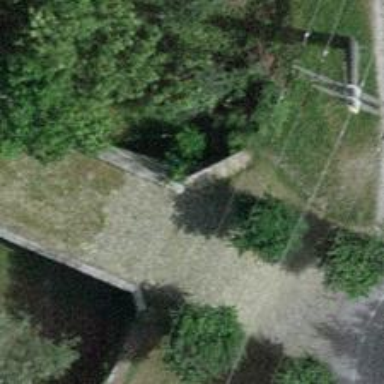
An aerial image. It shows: Steps made of unhewn cobblestone.